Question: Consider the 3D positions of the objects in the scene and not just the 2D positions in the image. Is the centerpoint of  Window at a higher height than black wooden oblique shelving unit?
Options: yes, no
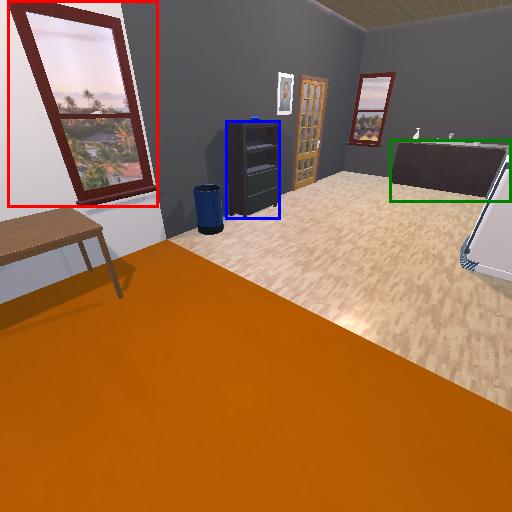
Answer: yes